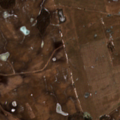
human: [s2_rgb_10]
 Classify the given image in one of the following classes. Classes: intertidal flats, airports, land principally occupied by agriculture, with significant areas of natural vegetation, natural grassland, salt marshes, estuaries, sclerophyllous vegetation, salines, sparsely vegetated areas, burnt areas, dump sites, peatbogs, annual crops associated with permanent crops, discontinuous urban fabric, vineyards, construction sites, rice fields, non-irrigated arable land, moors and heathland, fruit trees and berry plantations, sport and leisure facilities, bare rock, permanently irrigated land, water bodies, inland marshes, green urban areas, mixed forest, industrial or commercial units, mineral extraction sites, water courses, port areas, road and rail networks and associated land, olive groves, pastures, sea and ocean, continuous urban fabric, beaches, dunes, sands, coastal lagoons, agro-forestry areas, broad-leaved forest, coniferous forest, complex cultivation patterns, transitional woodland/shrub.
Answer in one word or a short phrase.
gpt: non-irrigated arable land